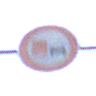
Verkehrszeichen: UeberholverbotKraftfahrzeuge
Umgebung: Outdoor, Urban
Tageszeit: SunriseSunset
Wetter: Clear
Licht: Natural
Jahreszeit: NotSpecified
Kontrast: MediumContrast